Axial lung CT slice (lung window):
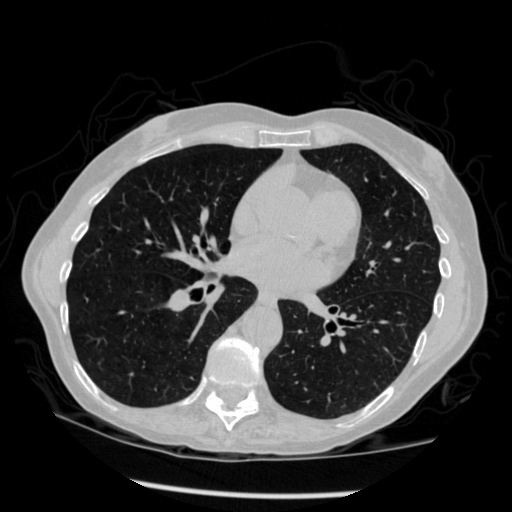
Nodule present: no